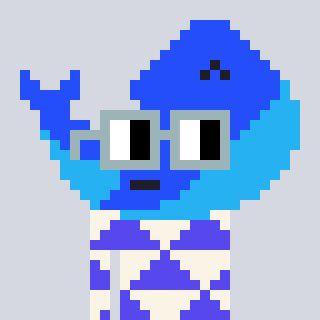
a pixel art character with square dark gray glasses, a whale-shaped head and a computerblue-colored body on a cool background